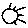
Label: sun